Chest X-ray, PA view. Patient: 5 years old, sex M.
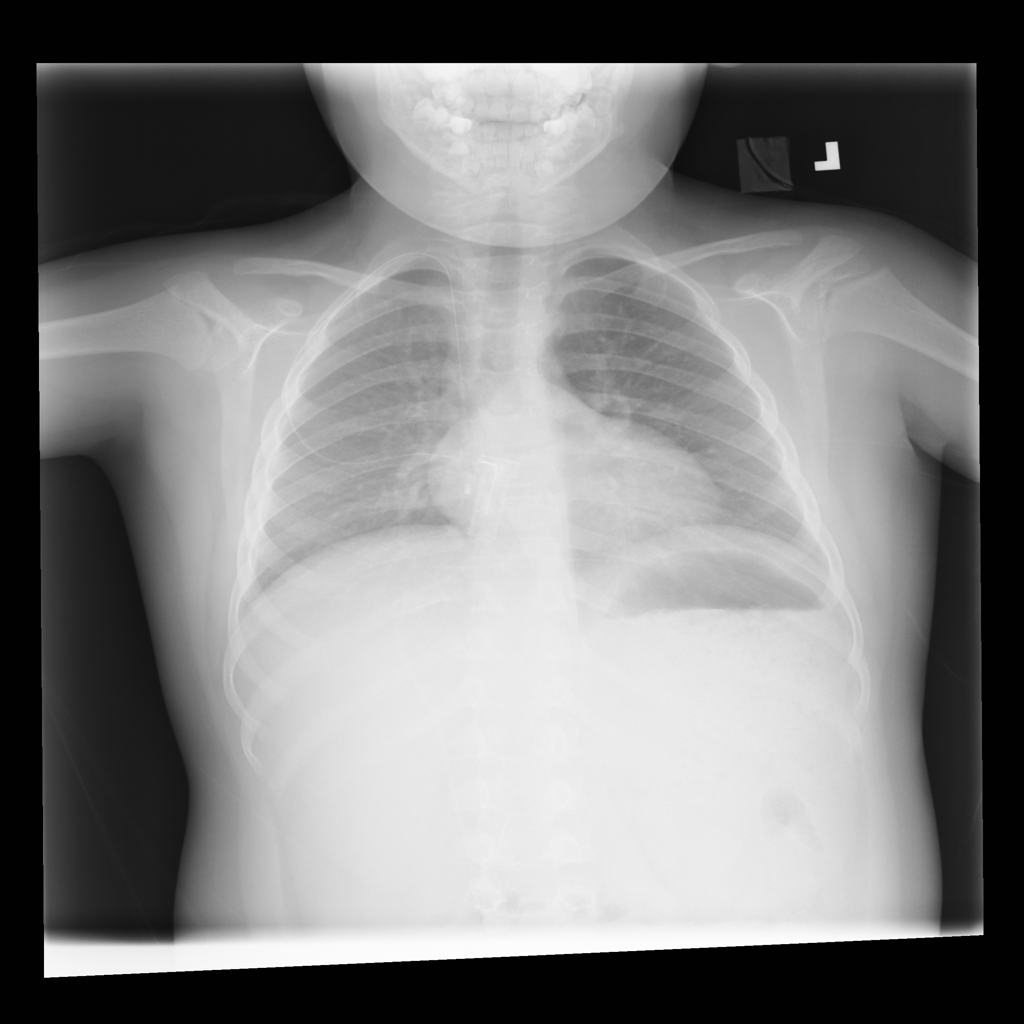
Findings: No Finding